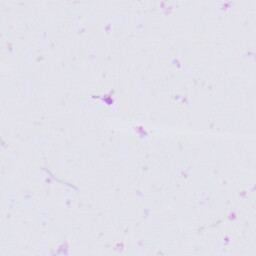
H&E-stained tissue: Prostate